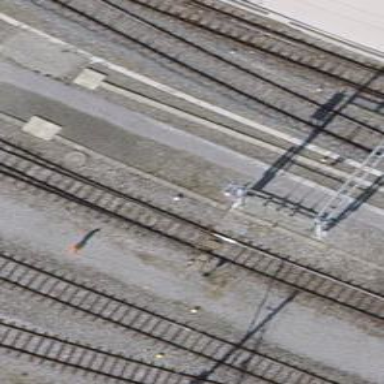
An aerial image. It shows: Railway switch.